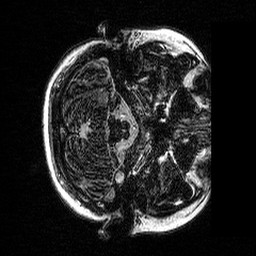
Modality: MP2RAGE
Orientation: axial
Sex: female
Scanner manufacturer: siemens
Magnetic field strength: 3 T
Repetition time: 5 s
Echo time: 0.00292 s